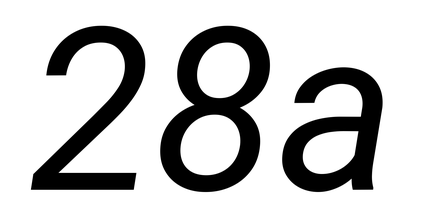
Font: Roboto-Italic_Italic